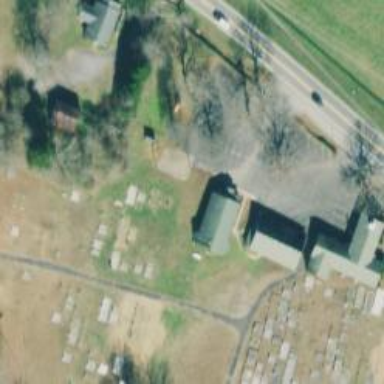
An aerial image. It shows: Cemetery.